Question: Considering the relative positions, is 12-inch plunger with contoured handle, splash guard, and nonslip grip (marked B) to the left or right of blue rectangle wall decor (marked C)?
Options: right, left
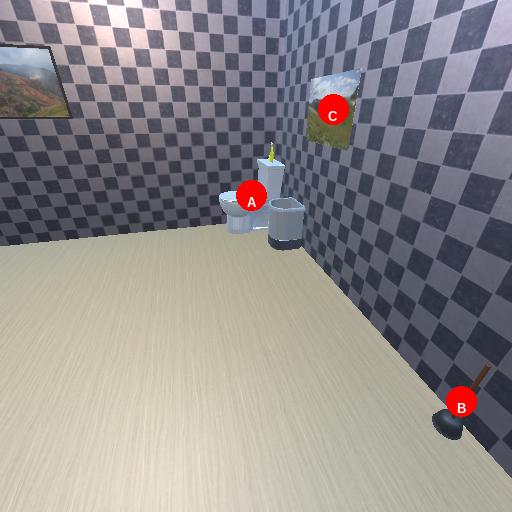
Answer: right